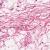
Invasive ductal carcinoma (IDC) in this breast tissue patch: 0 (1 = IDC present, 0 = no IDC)